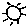
Label: sun